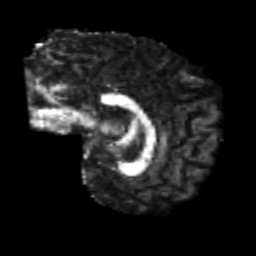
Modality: FA
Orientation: sagittal
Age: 22
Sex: male
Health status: healthy
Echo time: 0.074 s